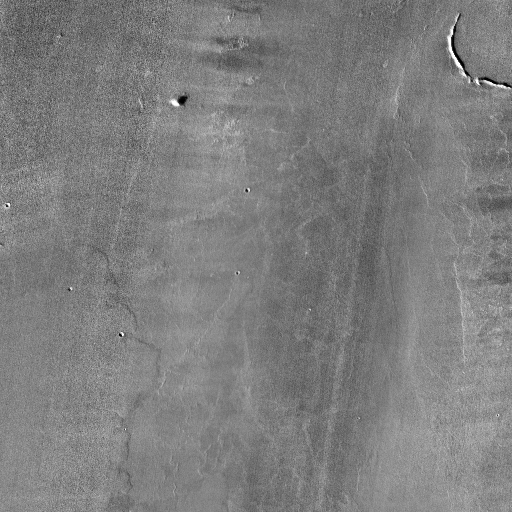
Crater classes present: Background, Other, Buried